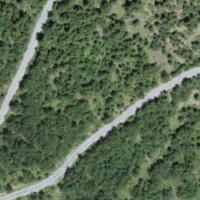
EUNIS habitat code: 23
Species observed at this site:
Euphorbia cyparissias